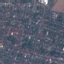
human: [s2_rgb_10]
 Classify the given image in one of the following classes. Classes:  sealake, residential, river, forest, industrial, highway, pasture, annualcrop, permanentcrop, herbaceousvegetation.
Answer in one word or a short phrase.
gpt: Residential